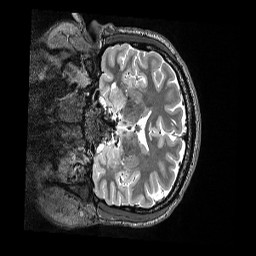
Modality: T2w
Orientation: coronal
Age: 39
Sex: male
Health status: ill
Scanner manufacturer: siemens
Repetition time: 3.2 s